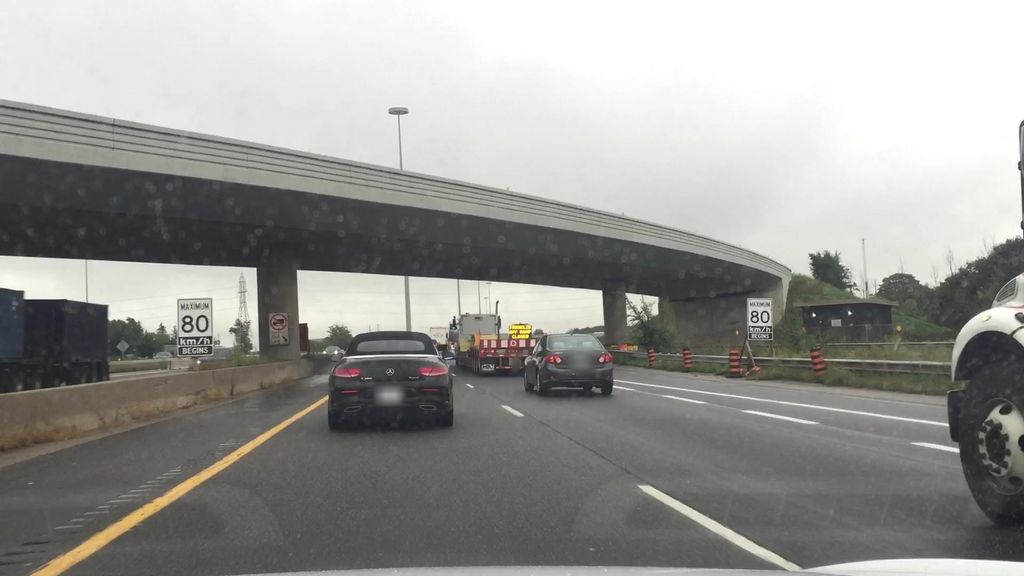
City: kitchener-waterloo